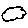
Label: cloud